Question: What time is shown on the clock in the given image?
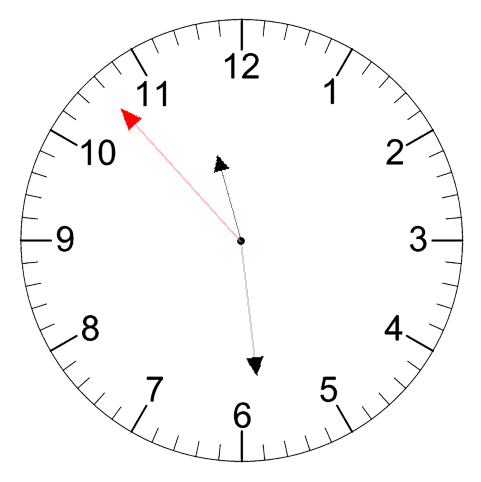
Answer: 11:28:53